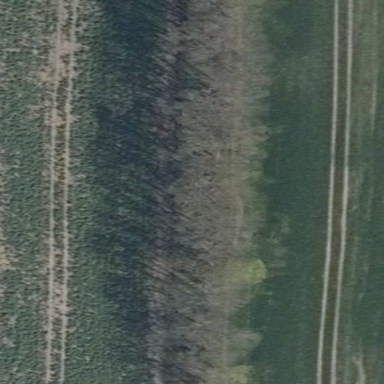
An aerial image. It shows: Patch of scrub vegetation.